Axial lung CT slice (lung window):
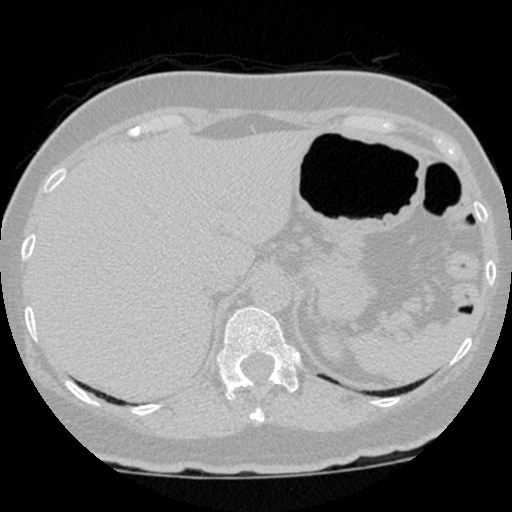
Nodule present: no